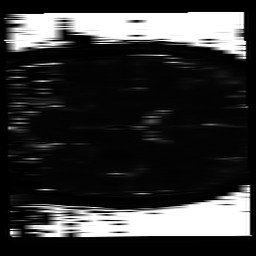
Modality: T2map
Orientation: coronal
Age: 63
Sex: male
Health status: ill